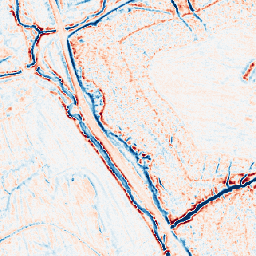
Category: edge_preserving
Decomposition family: bilateral
Decomposition parameters: d: 9
sigma_color: 75
sigma_space: 50
Upsampling method: area
Upsampling parameters: scale: 4
Upsampling scale: 4